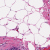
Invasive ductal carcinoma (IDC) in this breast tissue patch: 0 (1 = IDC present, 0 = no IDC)